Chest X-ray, AP view. Patient: 28 years old, sex M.
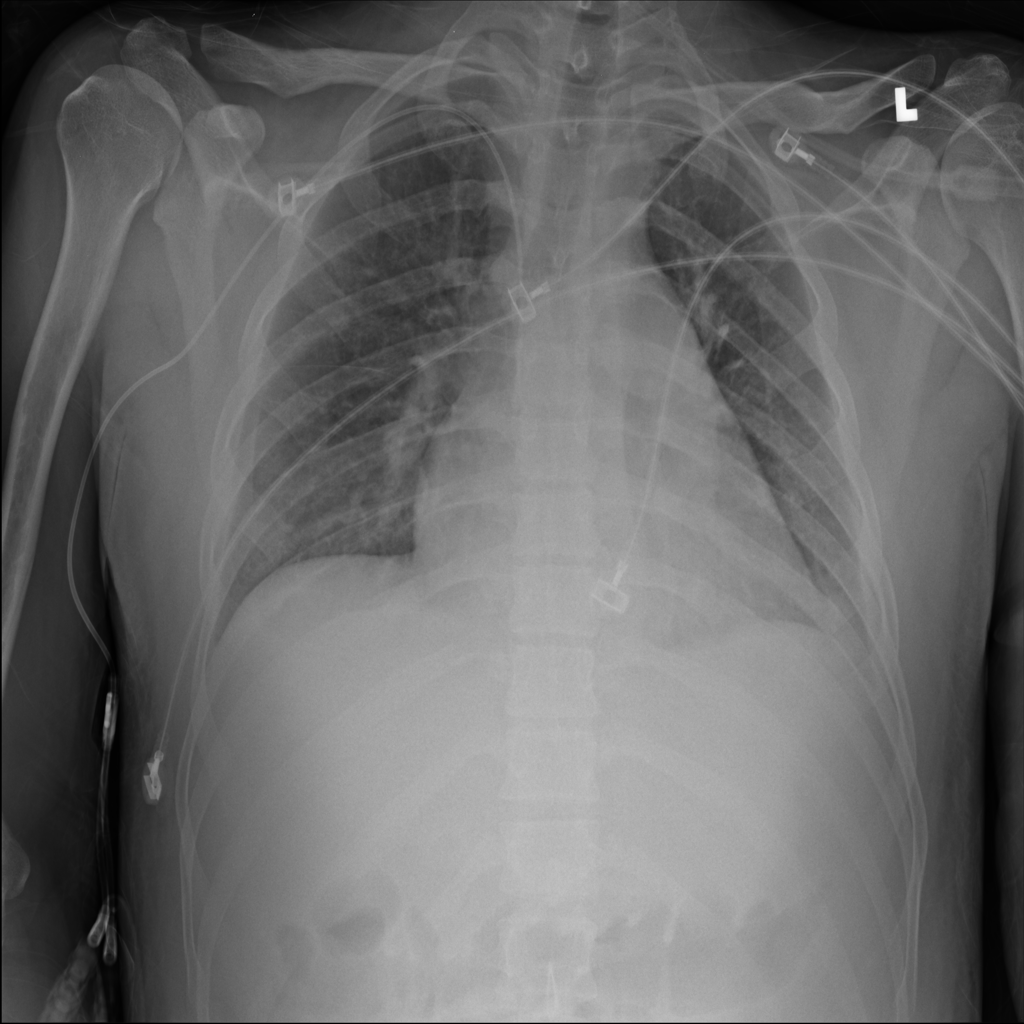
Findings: No Finding